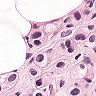
Metastatic tissue present: yes